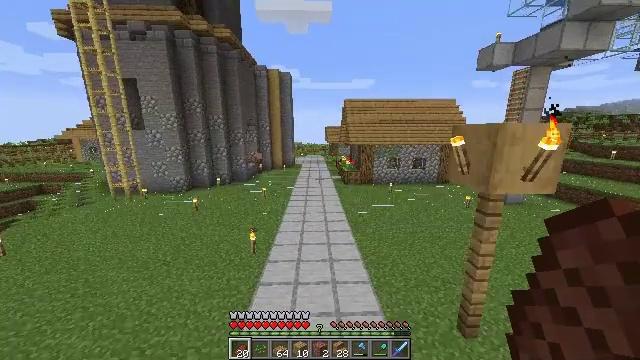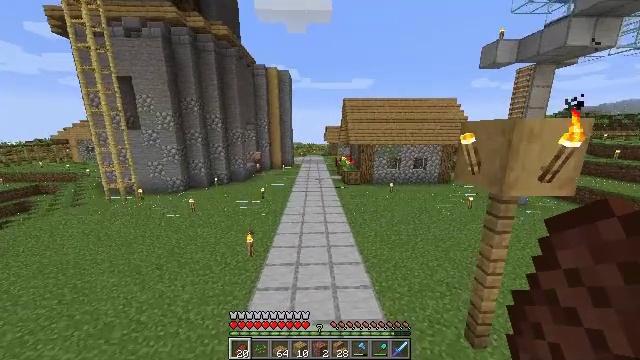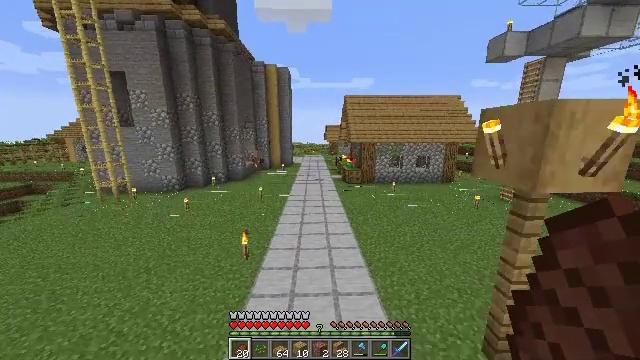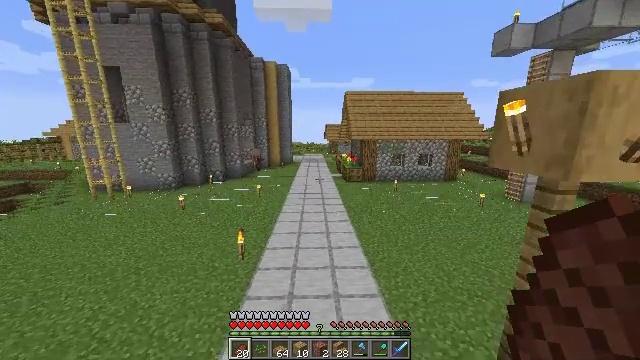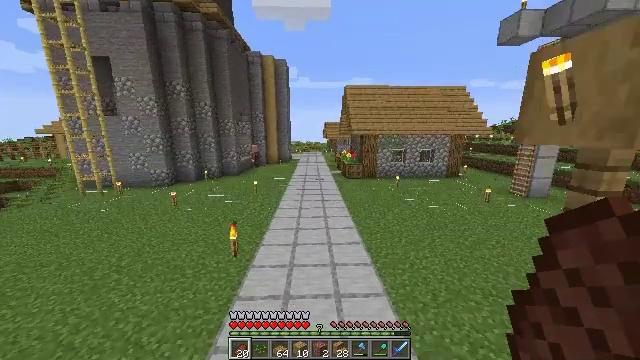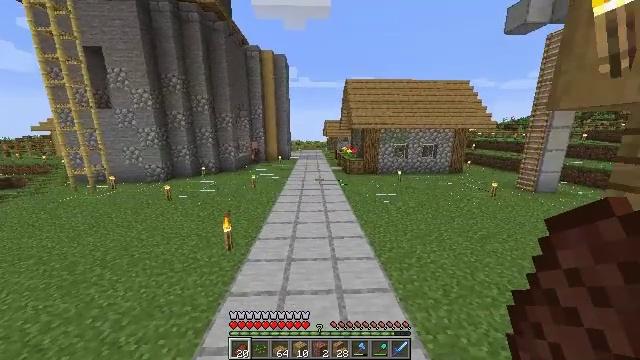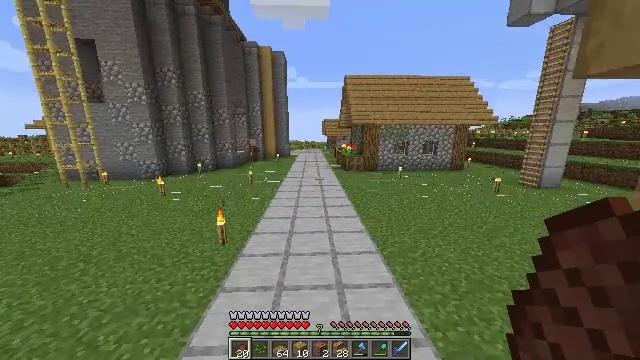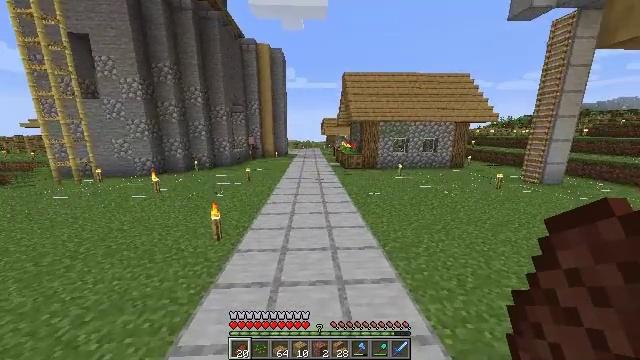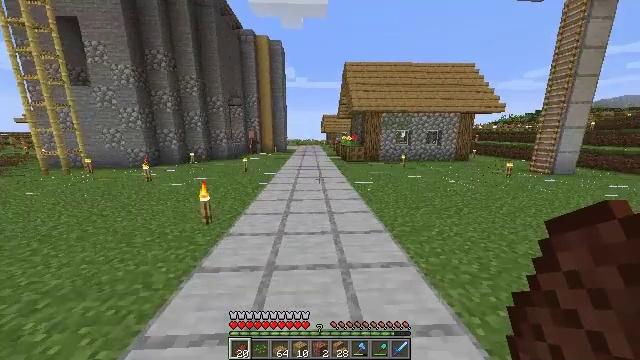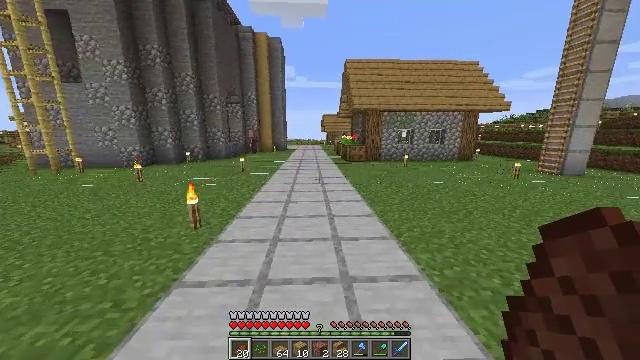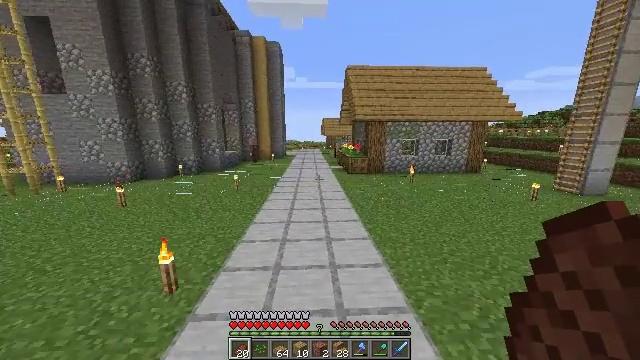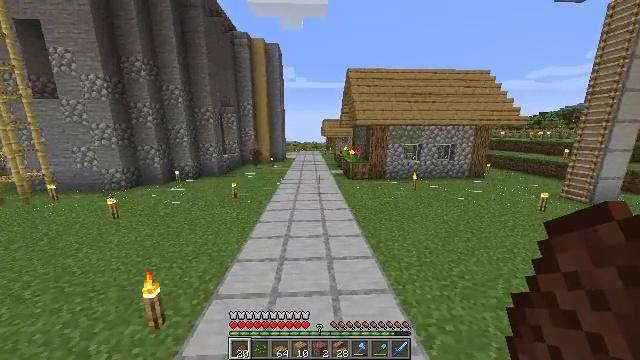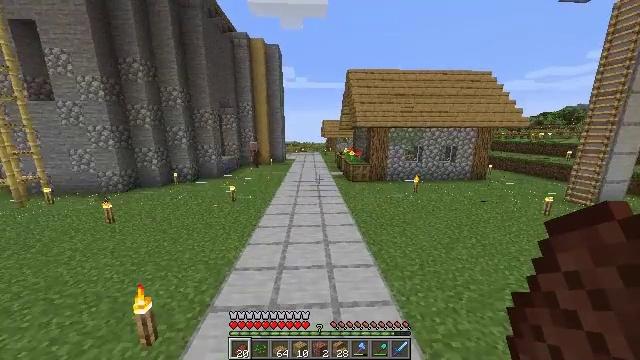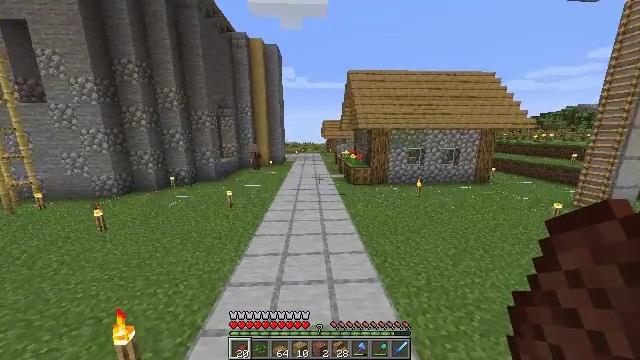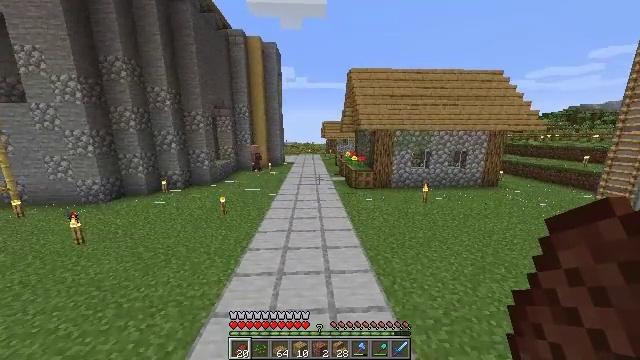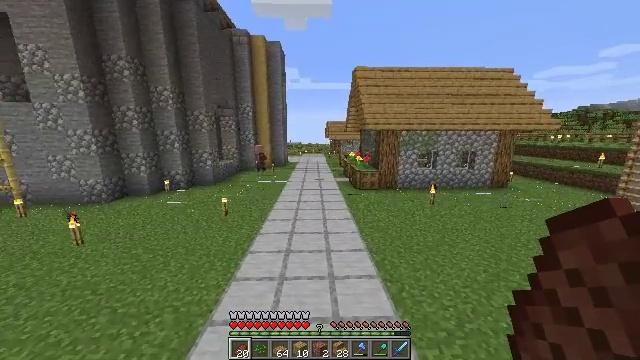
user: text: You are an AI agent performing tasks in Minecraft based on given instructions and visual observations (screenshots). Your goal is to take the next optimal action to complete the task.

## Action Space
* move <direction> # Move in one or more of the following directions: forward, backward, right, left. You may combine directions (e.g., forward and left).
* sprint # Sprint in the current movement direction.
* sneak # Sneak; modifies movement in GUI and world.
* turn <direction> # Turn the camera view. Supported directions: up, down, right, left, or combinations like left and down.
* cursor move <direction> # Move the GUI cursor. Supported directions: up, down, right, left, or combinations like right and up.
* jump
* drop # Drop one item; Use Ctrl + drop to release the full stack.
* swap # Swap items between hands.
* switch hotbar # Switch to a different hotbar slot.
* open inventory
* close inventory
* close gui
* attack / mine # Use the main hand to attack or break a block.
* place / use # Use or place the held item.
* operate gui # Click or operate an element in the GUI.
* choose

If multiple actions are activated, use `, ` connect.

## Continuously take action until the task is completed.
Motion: motion action
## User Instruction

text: Make bricks by smelting clay in a furnace.
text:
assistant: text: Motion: move forward, jump
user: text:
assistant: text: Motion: move forward, jump
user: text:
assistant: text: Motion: move forward, jump
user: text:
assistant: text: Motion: move forward, jump
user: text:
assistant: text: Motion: move forward, jump
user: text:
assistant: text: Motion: move forward, sprint, jump
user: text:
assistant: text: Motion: move forward, sprint, jump
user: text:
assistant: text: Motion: move forward, sprint, jump
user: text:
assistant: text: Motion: move forward, sprint, jump
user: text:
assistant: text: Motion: move forward, sprint, jump
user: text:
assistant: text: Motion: move forward, jump
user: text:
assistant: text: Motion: move forward, jump
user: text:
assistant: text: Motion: move forward, jump
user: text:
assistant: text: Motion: move forward, jump
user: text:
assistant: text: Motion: move forward, turn left, jump
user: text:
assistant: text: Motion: move forward, jump
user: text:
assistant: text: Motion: move forward, jump
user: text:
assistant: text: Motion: move forward, jump
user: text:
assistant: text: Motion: move forward, sprint, jump
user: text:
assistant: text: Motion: move forward, sprint, jump
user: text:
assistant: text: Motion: move forward, sprint, jump
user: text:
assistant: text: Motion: move forward, sprint, jump
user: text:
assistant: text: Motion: move forward, jump
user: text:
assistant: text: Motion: move forward, jump
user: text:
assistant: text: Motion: move forward, jump
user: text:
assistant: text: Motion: move forward, jump
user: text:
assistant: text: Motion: move forward, jump
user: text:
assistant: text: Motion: move forward, jump
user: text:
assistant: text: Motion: move forward, jump
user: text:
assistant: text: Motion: move forward, jump